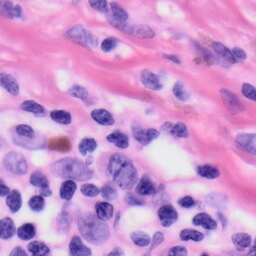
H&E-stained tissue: Skin